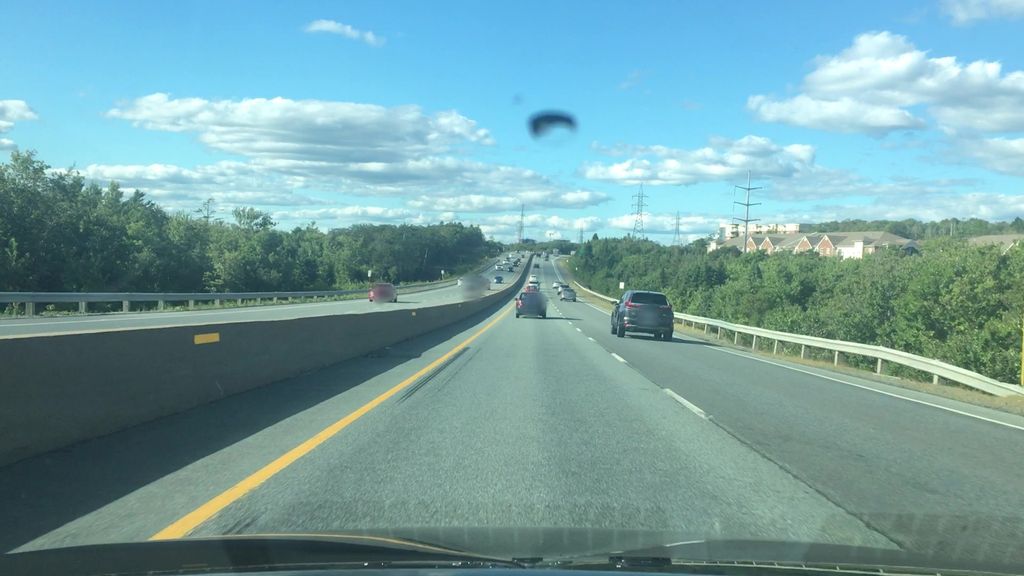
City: halifax